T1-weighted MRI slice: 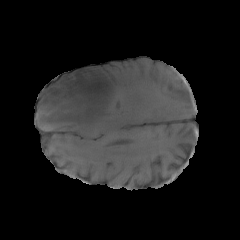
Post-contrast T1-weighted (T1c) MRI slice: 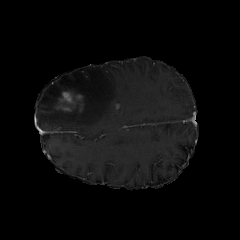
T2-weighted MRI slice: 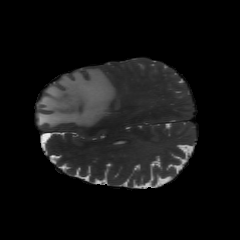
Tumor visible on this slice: yes